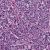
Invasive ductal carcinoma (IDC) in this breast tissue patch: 1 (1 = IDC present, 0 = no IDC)